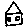
Label: house